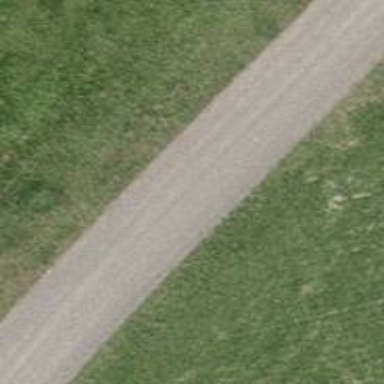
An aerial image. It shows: Track with pebblestone surface. The track type is grade2.